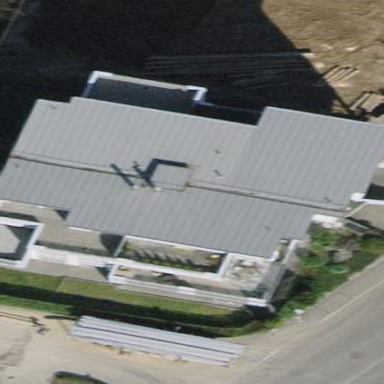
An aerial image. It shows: Apartment building with flat roof.